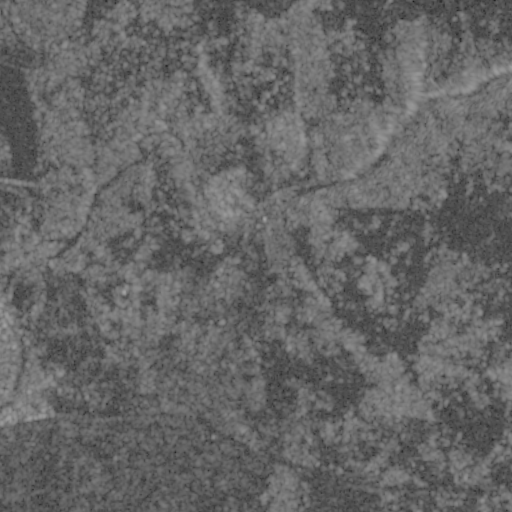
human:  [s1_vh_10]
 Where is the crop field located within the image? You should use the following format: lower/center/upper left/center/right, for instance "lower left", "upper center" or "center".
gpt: The crop field is located in the center of the image.
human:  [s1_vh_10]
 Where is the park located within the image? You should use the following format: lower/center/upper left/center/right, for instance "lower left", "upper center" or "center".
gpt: The park is located in the lower left of the image.
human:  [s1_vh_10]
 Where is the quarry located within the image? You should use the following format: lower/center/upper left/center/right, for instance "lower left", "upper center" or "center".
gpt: The quarry is located in the lower left of the image.
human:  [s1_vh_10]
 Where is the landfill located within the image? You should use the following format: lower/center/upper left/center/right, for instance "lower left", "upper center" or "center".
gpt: There is no landfill in the image.

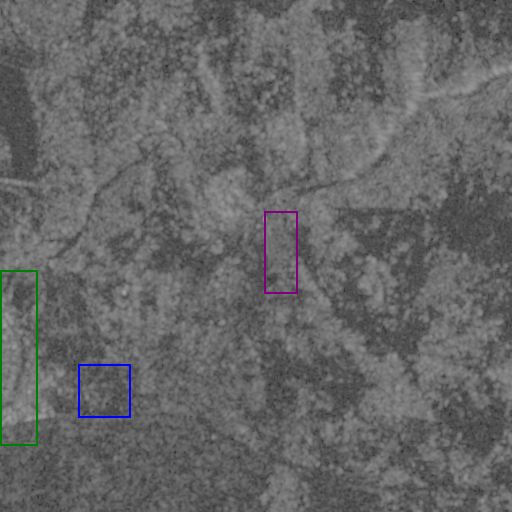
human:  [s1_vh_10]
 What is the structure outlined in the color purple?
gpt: The structure outlined in purple is a crop field.
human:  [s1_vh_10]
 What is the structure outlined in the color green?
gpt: The structure outlined in green is a park.
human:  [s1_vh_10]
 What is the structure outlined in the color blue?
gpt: The structure outlined in blue is a quarry.
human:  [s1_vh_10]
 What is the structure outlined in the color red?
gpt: There is no red outline.